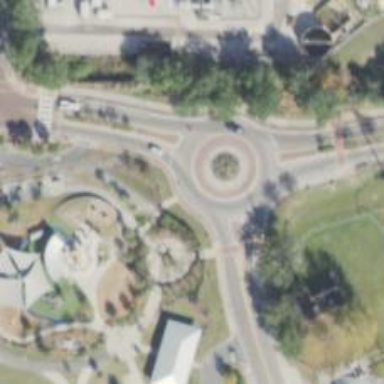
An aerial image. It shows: Tertiary road leading to roundabout.